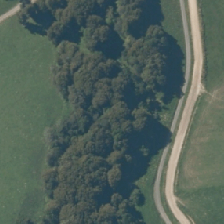
Land cover: indigenous_forest